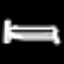
Label: bed